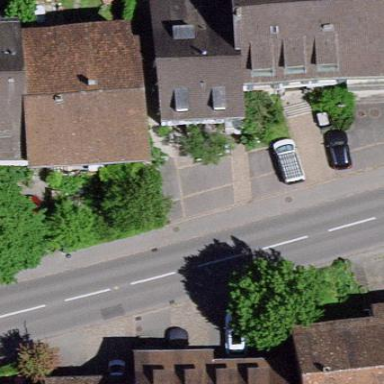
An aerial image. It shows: Street side parking area.